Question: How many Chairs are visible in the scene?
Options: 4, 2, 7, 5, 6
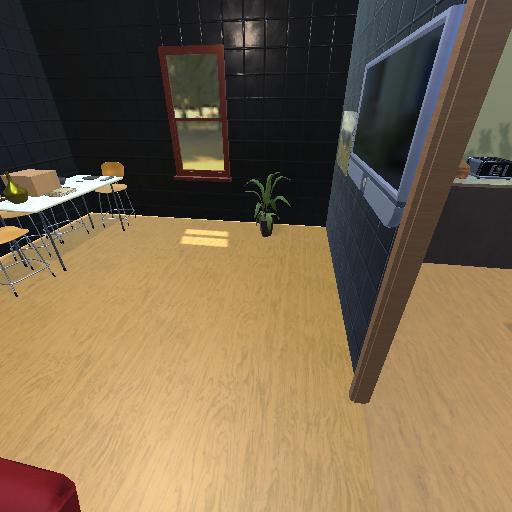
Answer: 4